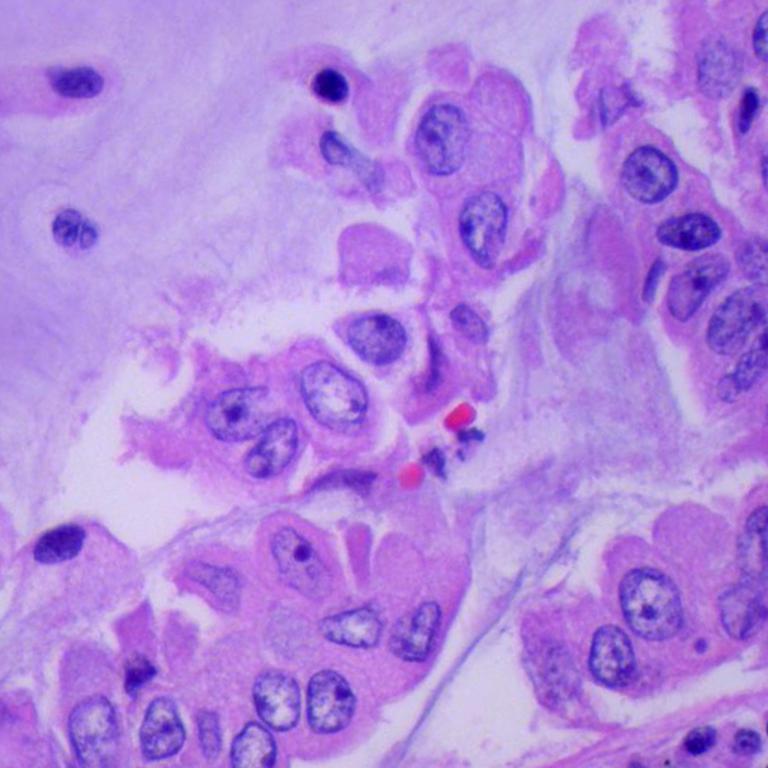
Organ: lung
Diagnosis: adenocarcinomas